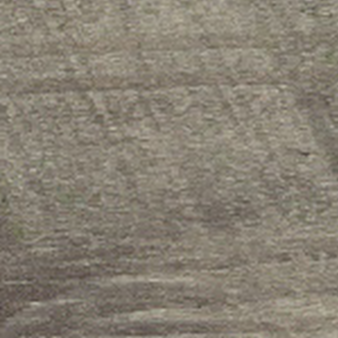
Label: other